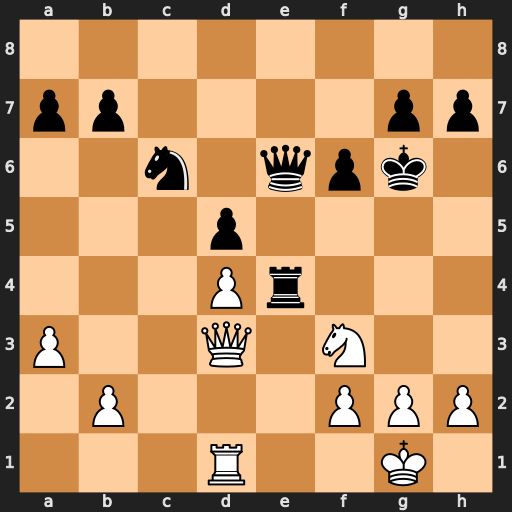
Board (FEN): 8/pp4pp/2n1qpk1/3p4/3Pr3/P2Q1N2/1P3PPP/3R2K1
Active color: w
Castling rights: -
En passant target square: -
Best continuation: Nd2 f5 Nxe4